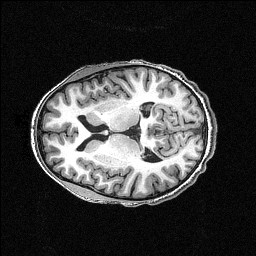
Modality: T1w
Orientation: axial
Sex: female